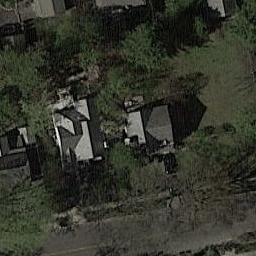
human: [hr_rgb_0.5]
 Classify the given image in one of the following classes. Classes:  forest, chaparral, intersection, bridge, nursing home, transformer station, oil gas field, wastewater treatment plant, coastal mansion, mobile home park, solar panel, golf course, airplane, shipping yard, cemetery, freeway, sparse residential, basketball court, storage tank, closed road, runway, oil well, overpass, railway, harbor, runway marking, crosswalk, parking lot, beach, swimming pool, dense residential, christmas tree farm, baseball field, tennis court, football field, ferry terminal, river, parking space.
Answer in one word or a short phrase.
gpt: sparse residential